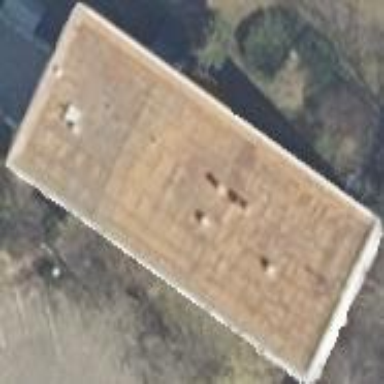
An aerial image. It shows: Office building with flat roof.